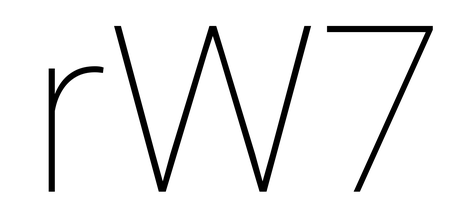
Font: Roboto_Thin